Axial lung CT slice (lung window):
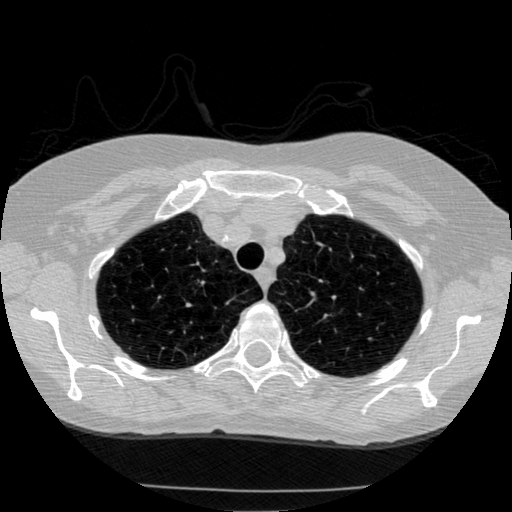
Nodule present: no